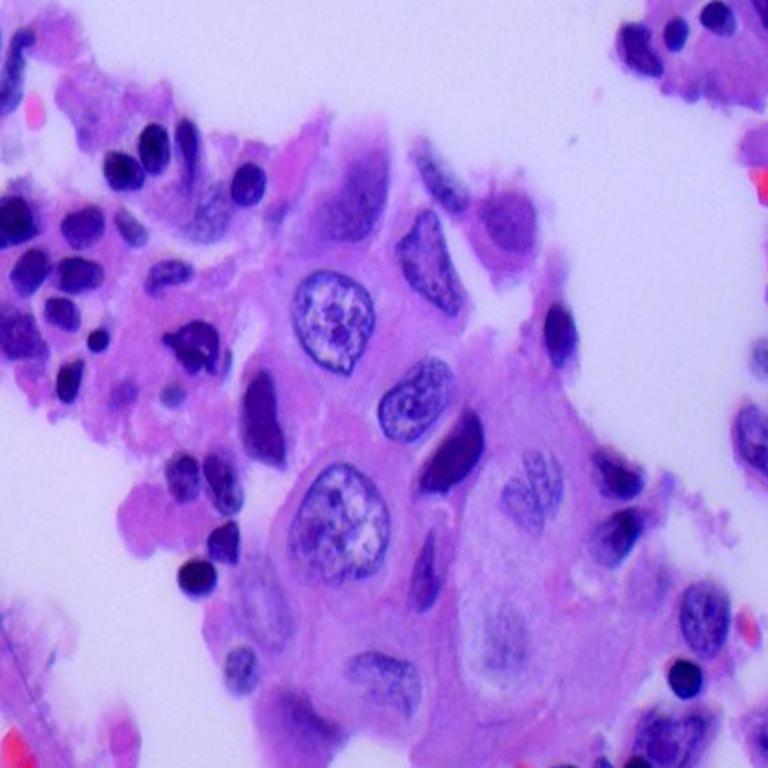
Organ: lung
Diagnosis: adenocarcinomas